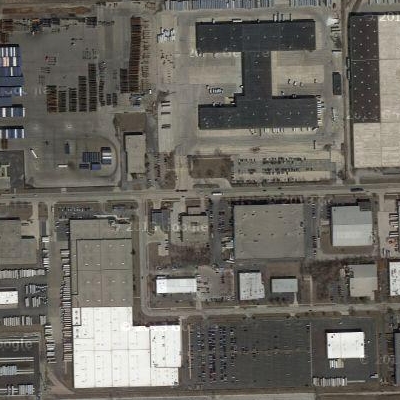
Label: Industry